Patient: sex M, age 64
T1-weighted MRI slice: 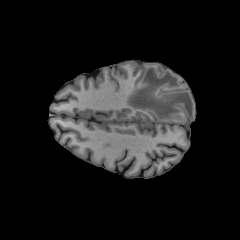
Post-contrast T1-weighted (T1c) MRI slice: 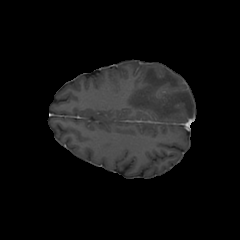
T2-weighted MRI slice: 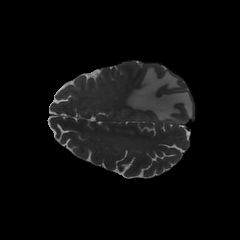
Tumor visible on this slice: yes
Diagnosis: Glioblastoma, IDH-wildtype
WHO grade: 4